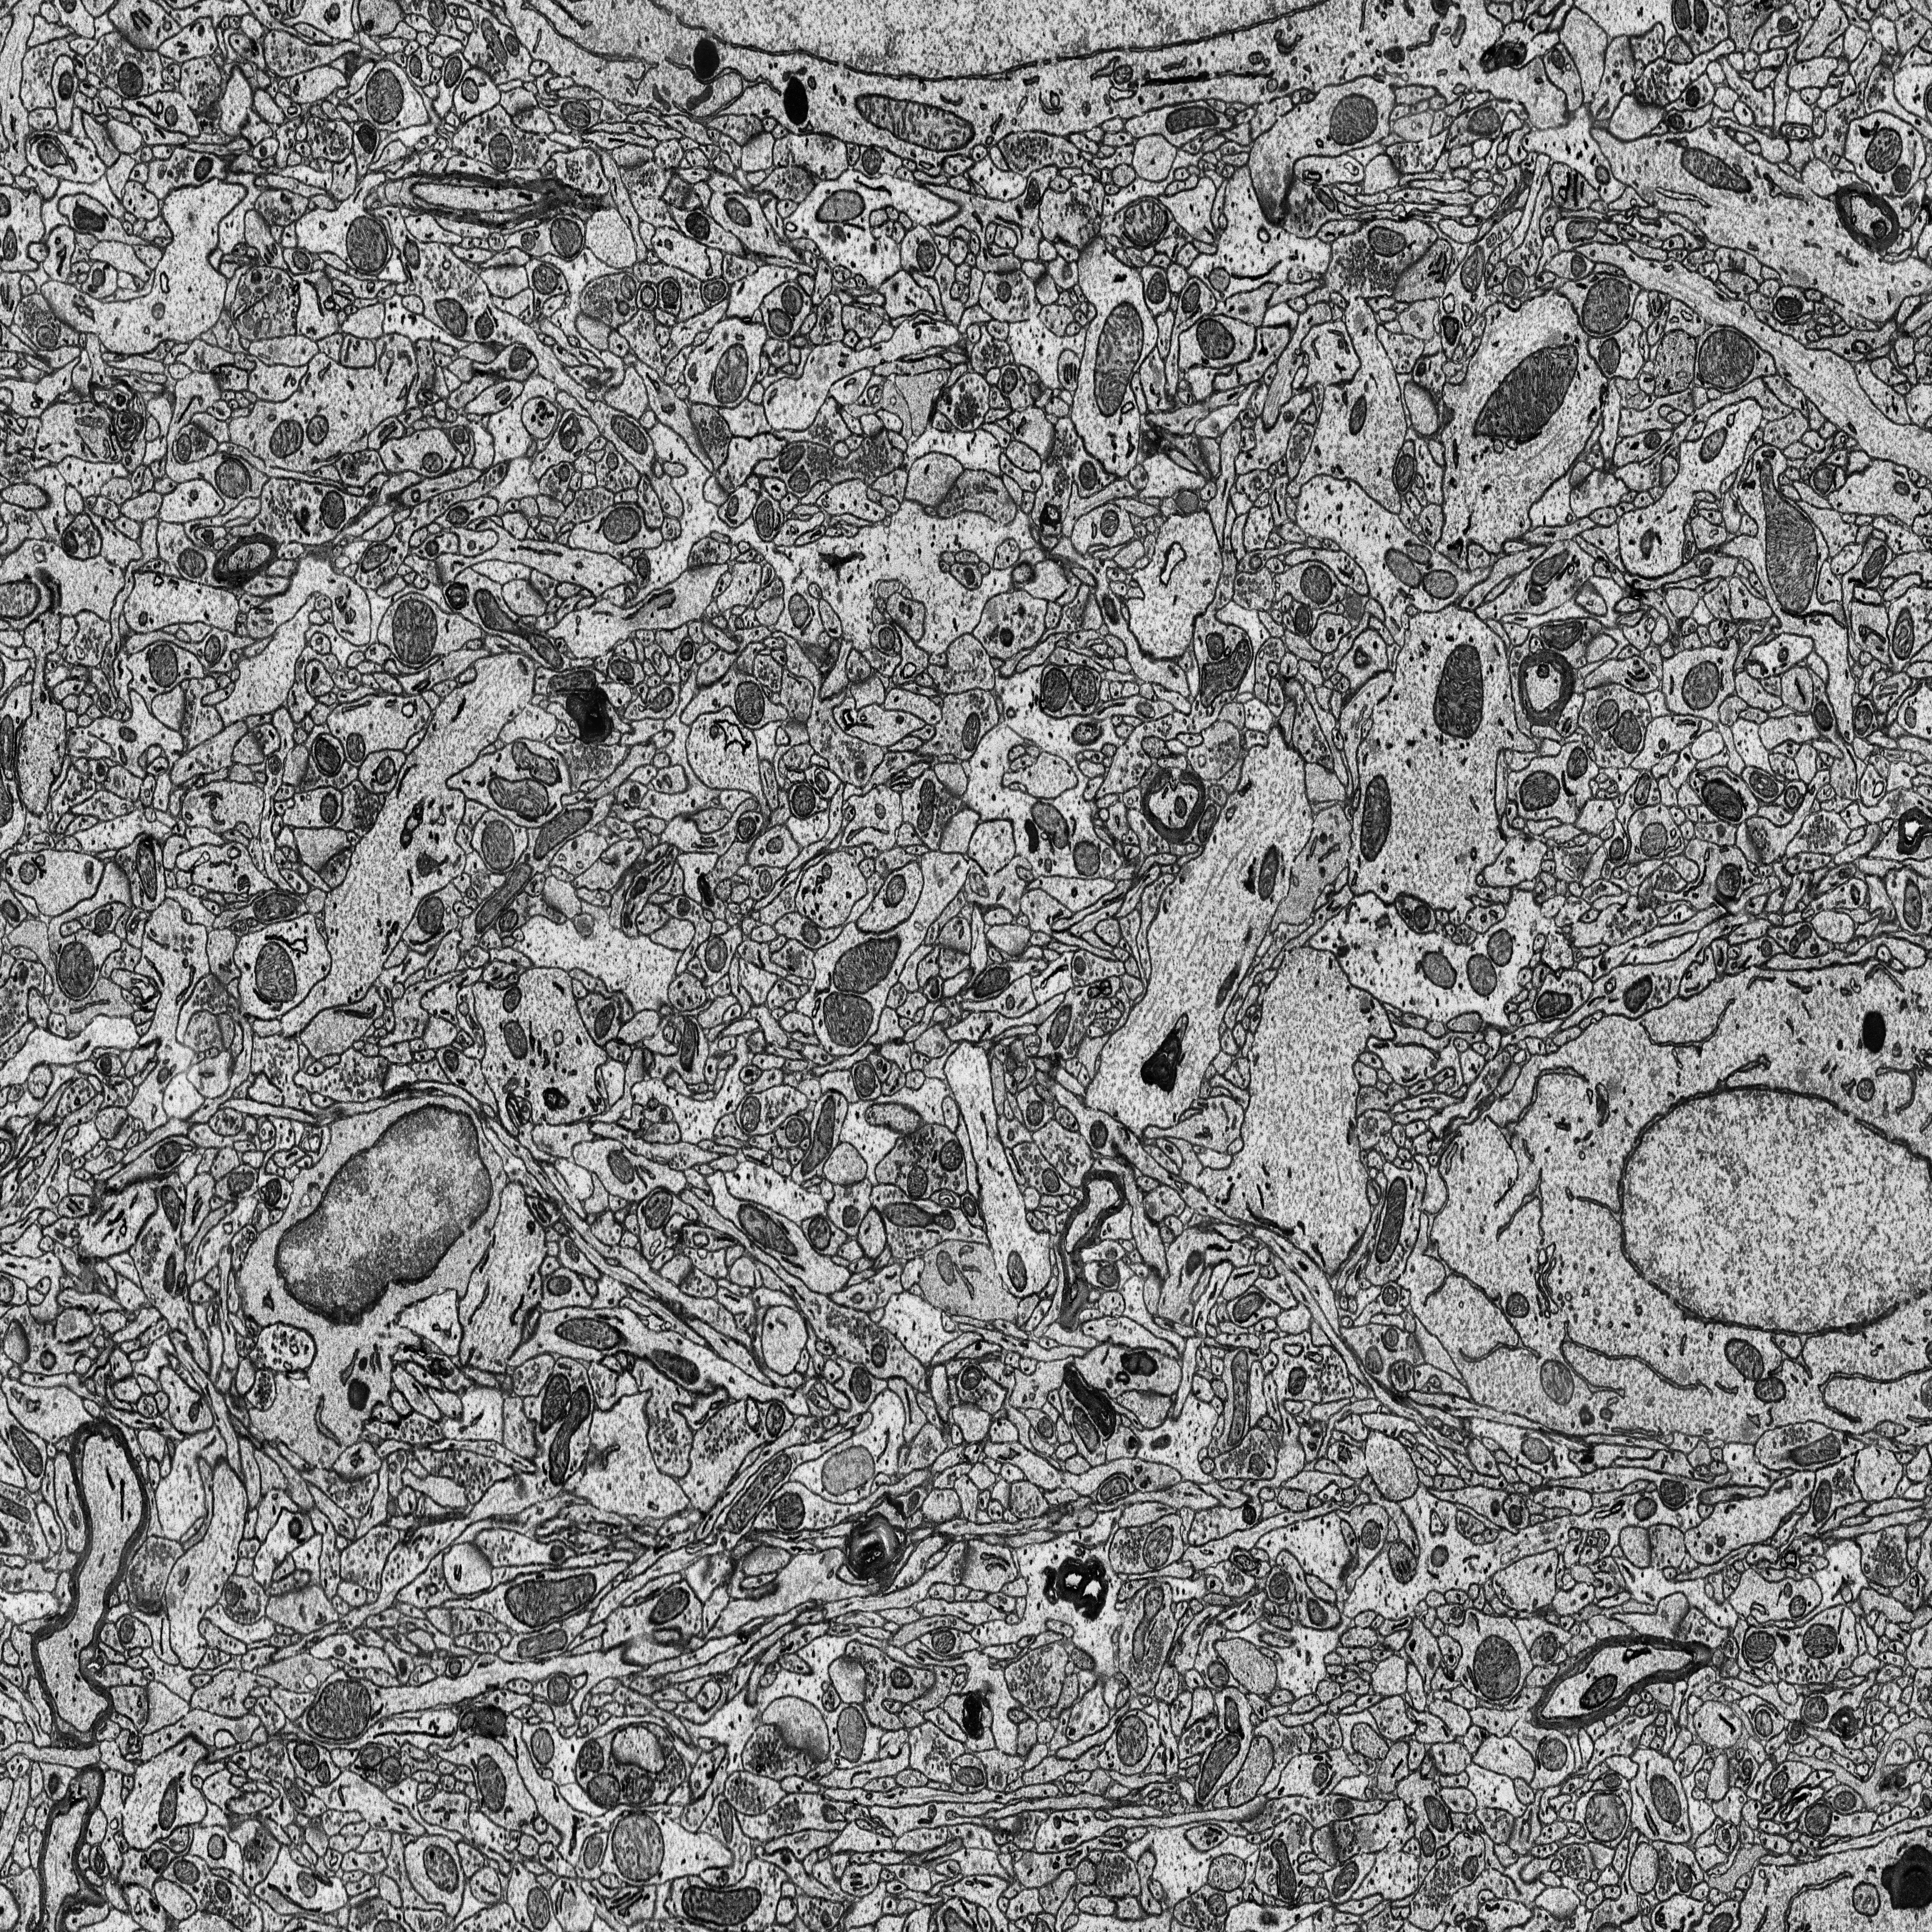
Electron microscopy slice of rat cortex tissue
Slice depth (z): 136
Mitochondria instances in slice: 423